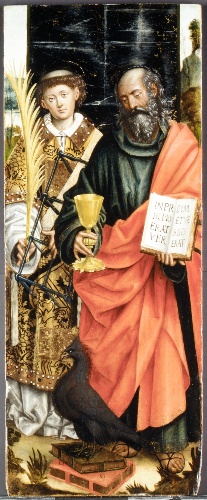
Title: Saints John the Evangelist and Lawrence
Artist: Defendente Ferrari
Artist bio: Italian, Piedmontese, active 1510–31
Object type: Painting
Classification: Paintings
Medium: Oil on wood
Dimensions: 48 1/2 x 19 1/2 in. (123.2 x 49.5 cm)
Department: European Paintings
Credit line: Rogers Fund, 1915
Accession year: 1915
Repository: Metropolitan Museum of Art, New York, NY
Tags: Books|Saint John the Evangelist|Saint Lawrence|Chalices